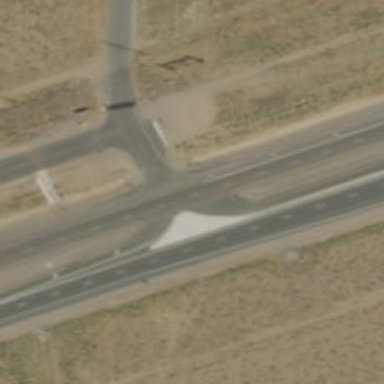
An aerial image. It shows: Trunk link road with asphalt surface.